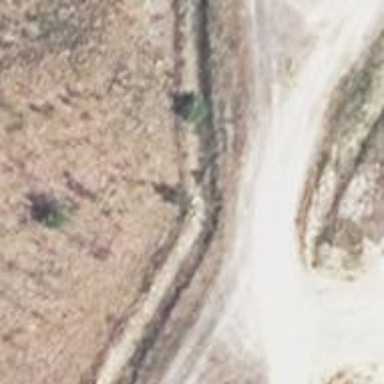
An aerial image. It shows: Gravel track with Grade 3 quality.